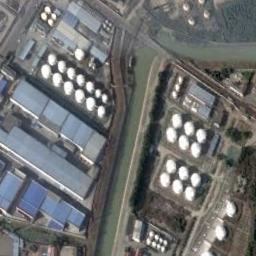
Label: storage_tank